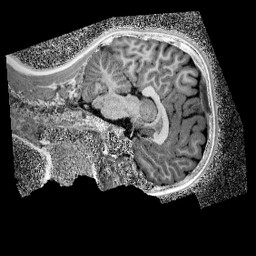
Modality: UNIT1_denoised
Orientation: sagittal
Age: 9
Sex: male
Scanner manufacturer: siemens
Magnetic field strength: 3 T
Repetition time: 4 s
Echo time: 0.00299 s